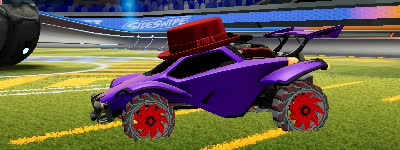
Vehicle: octane